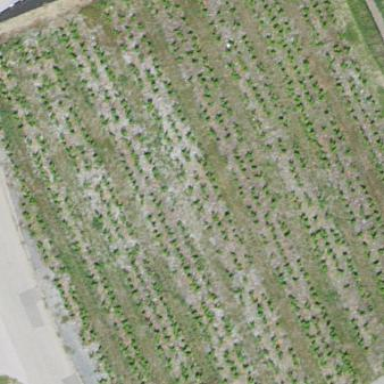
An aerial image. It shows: Vineyard growing grapes.